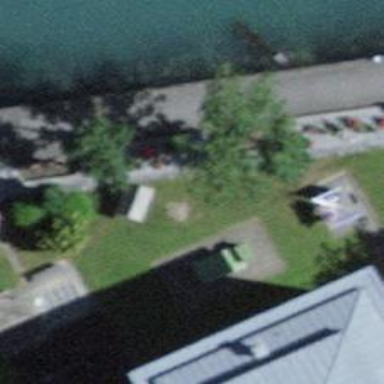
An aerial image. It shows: Bench for seating.